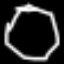
Label: octagon